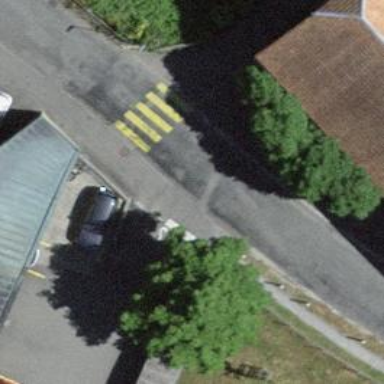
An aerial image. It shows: Zebra crossing on the road.